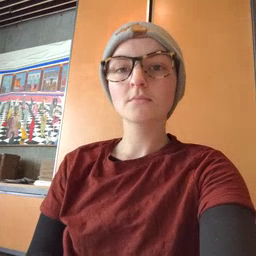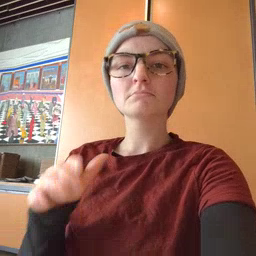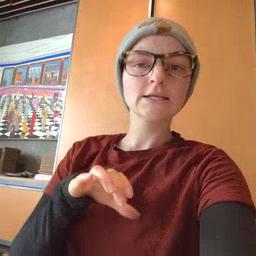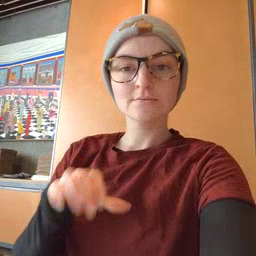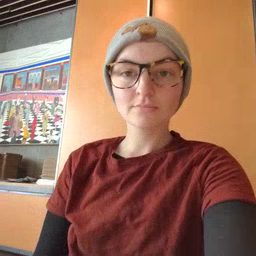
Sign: pretend